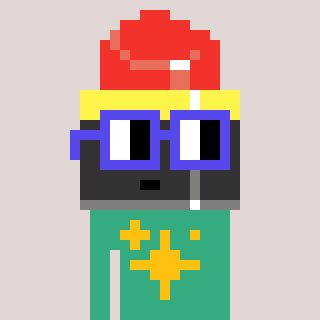
a pixel art character with square blue glasses, a lipstick-shaped head and a teal-colored body on a warm background